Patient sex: M
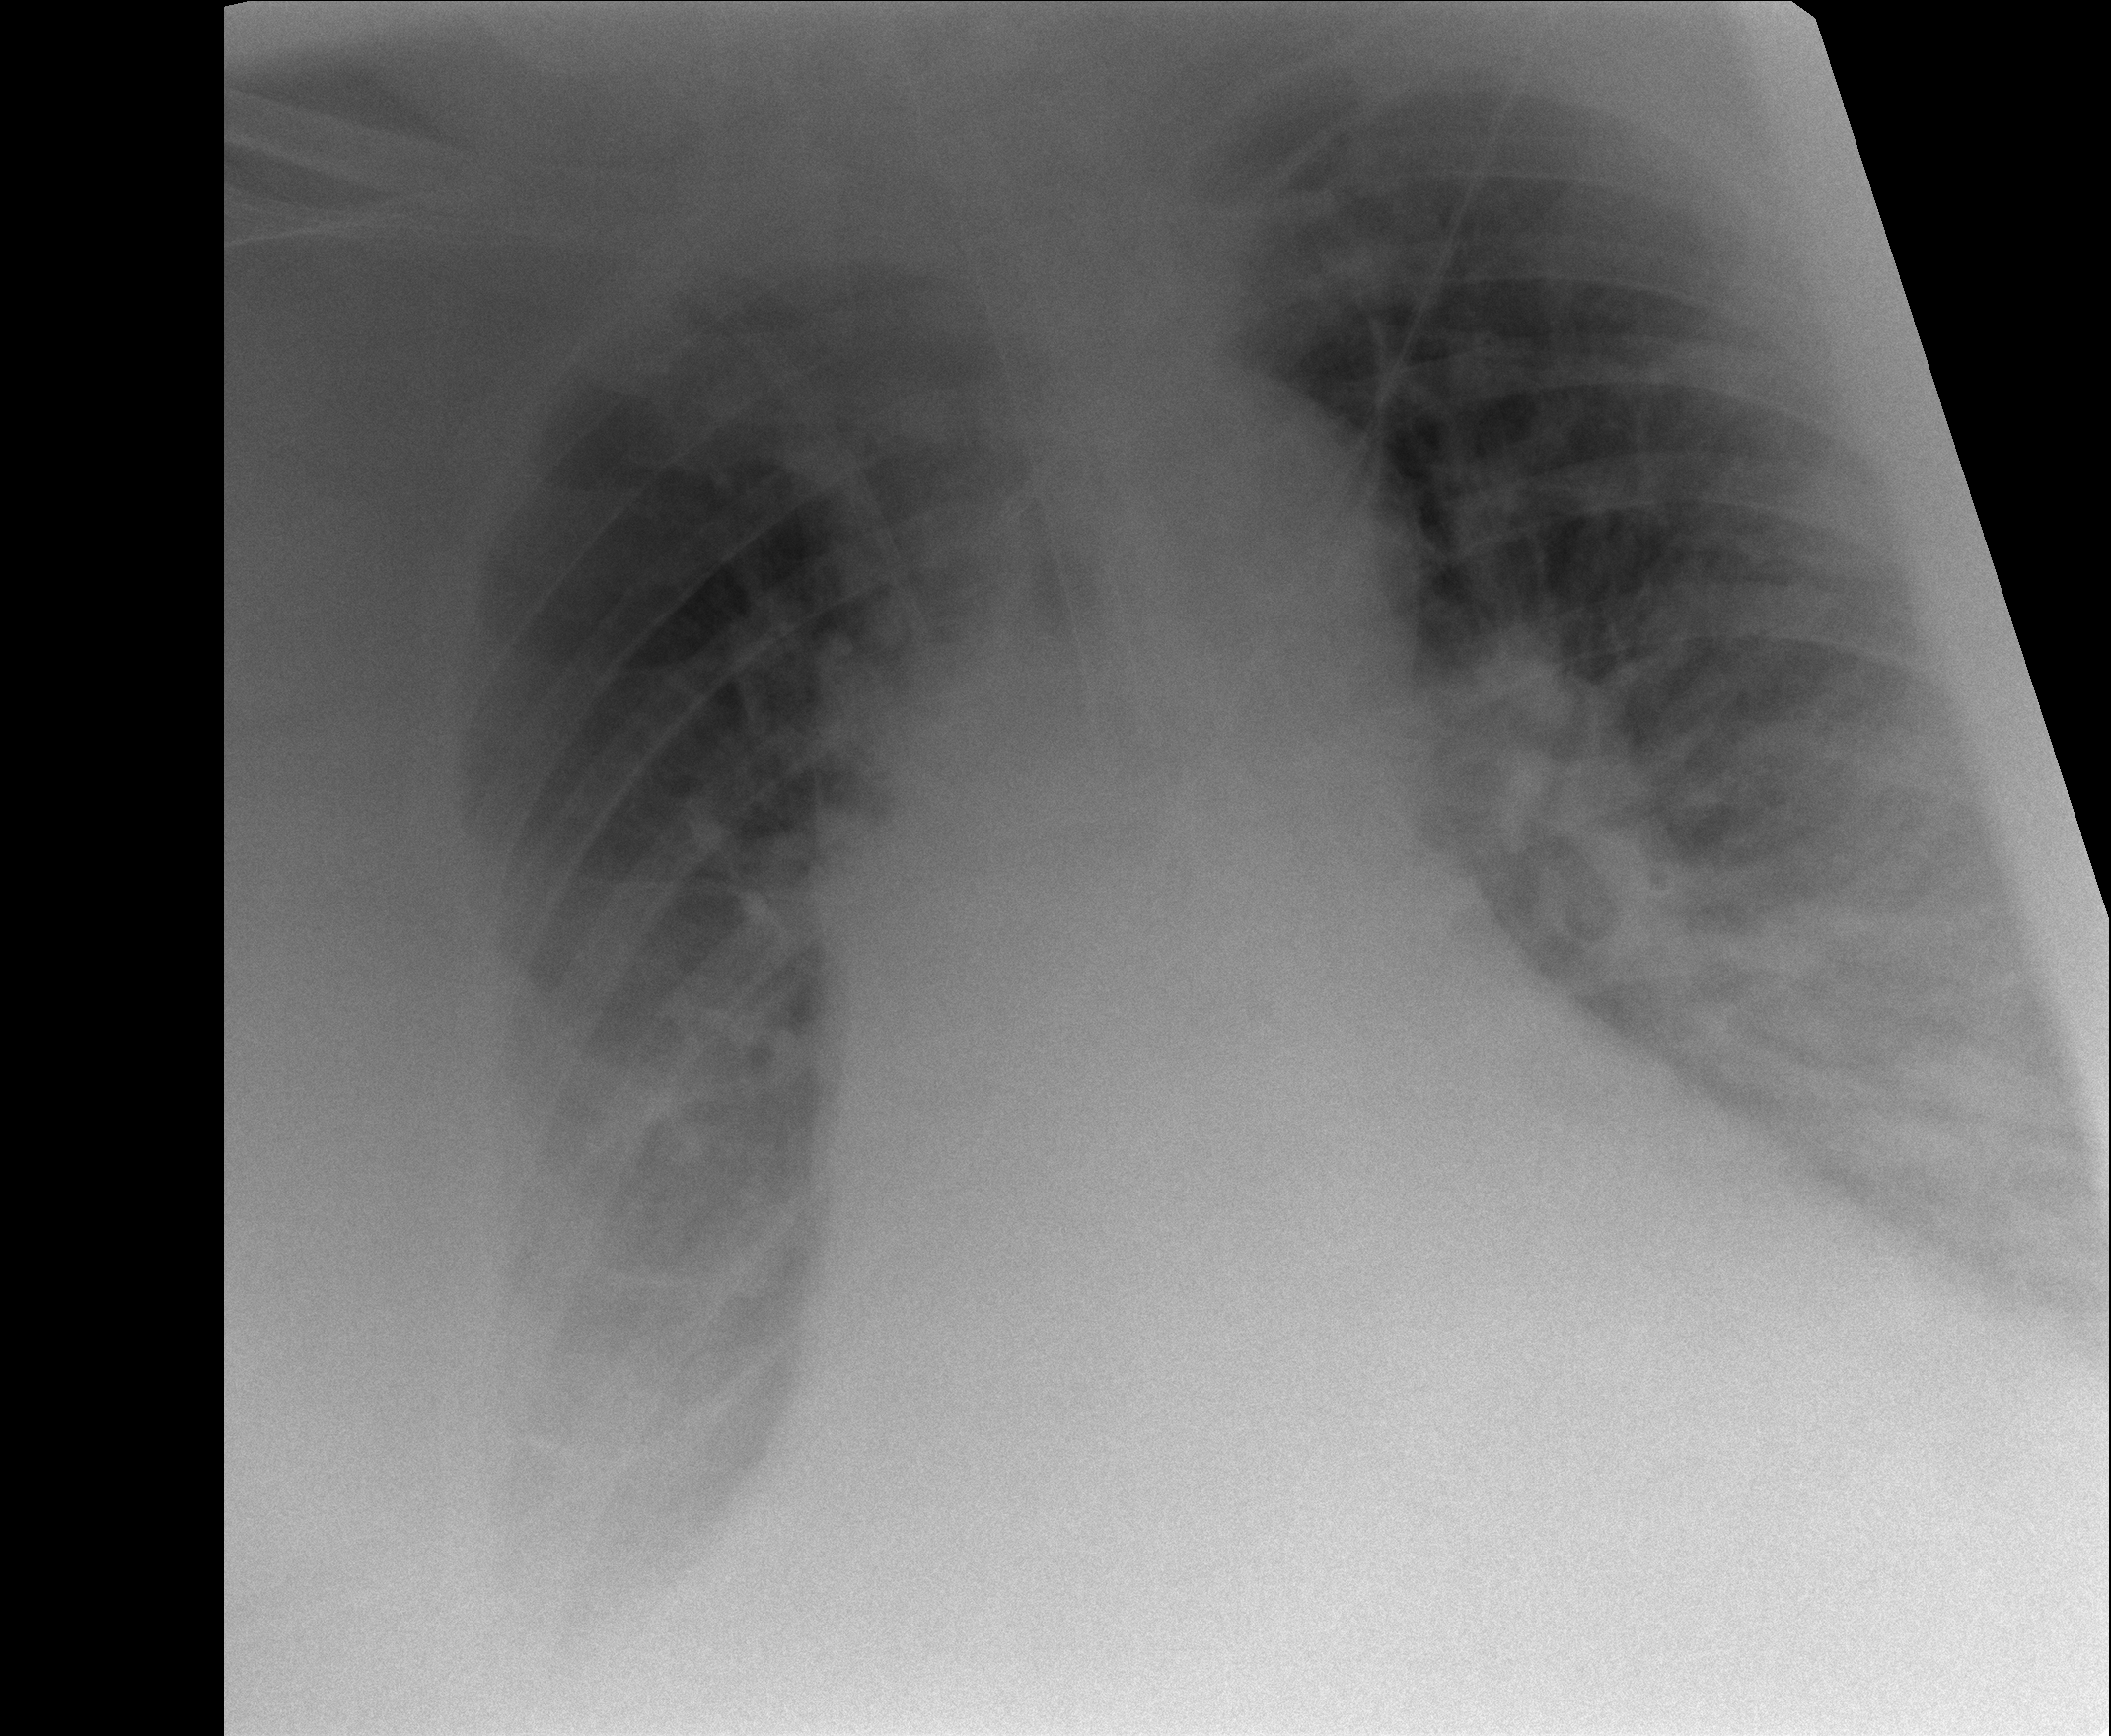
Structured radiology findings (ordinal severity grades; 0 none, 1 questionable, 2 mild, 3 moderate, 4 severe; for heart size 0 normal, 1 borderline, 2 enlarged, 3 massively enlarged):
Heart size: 3
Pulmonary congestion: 2
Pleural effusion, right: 2
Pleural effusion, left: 2
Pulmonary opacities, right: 1
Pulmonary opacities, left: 2
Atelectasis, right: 3
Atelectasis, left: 3